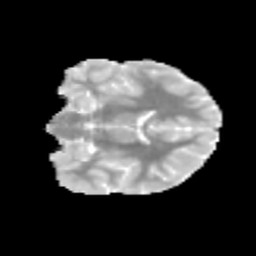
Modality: MD
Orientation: coronal
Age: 9
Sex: female
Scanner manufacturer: siemens
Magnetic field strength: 3 T
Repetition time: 3.8 s
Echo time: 0.07 s